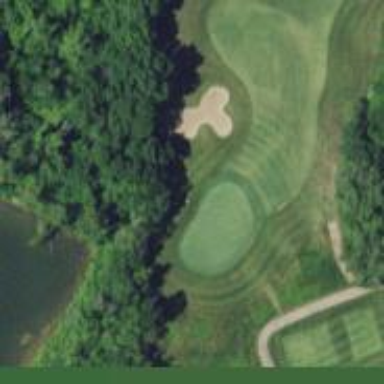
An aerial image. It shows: Path designated for golf carts.